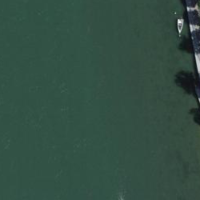
EUNIS habitat code: 15
Species observed at this site:
Salvia pratensis